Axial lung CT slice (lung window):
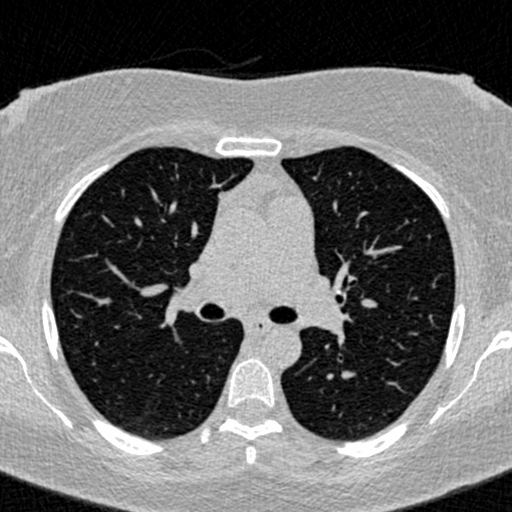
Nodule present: no